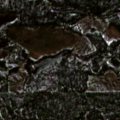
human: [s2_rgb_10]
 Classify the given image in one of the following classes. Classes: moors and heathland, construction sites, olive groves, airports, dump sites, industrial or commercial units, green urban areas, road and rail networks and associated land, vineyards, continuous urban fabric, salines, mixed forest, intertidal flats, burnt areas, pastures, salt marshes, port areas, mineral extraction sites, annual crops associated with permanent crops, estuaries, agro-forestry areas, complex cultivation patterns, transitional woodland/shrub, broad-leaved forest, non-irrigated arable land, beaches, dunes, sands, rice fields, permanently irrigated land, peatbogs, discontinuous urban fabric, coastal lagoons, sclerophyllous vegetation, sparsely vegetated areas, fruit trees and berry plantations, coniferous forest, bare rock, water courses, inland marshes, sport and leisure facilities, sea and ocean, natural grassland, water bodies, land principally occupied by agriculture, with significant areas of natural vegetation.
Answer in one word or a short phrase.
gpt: coniferous forest, mixed forest